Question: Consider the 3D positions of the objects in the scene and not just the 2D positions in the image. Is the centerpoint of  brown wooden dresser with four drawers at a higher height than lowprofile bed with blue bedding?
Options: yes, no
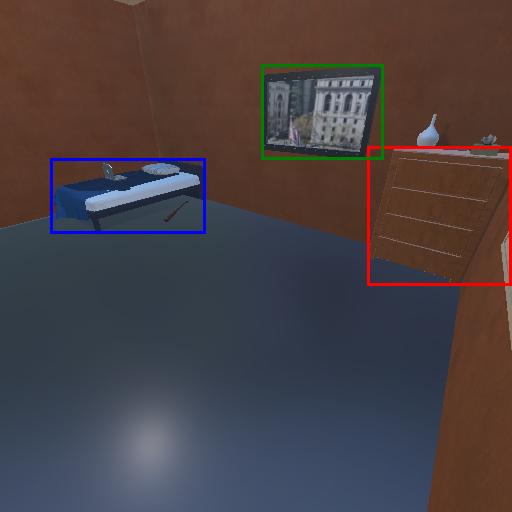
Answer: yes